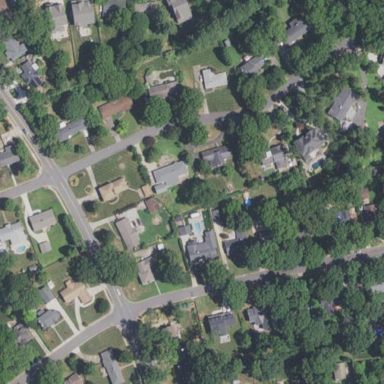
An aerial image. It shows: This residential area consists of single-family homes.